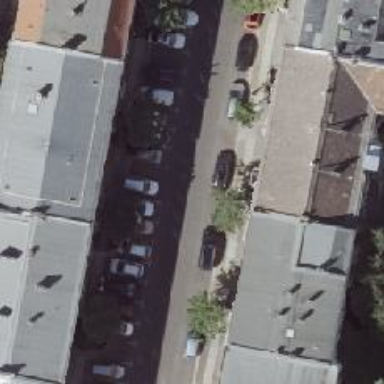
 made of concrete plates. Parking is allowed in parallel on the left lane."